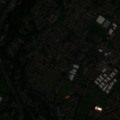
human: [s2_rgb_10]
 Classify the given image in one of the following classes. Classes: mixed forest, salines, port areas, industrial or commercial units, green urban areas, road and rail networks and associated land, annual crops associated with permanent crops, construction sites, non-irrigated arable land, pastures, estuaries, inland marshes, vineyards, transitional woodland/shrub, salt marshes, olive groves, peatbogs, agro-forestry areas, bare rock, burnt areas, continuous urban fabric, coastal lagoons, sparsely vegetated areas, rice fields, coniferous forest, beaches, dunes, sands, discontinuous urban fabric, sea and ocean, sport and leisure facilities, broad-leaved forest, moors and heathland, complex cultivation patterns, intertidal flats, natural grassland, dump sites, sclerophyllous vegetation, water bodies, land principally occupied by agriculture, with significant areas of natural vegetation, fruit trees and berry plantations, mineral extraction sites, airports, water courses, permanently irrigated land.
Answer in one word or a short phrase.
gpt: discontinuous urban fabric, industrial or commercial units, road and rail networks and associated land, sport and leisure facilities, land principally occupied by agriculture, with significant areas of natural vegetation, broad-leaved forest, coniferous forest